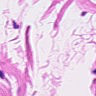
Metastatic tissue present: no